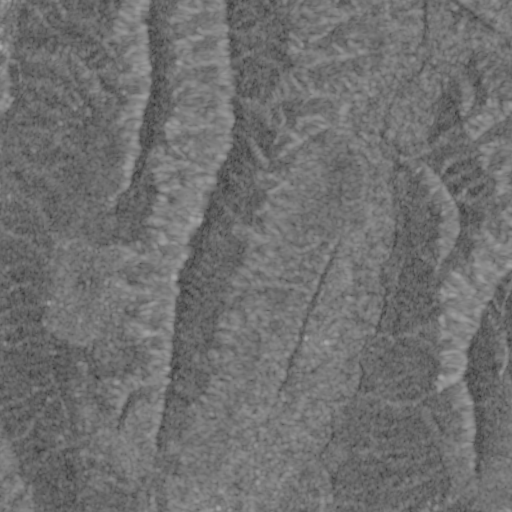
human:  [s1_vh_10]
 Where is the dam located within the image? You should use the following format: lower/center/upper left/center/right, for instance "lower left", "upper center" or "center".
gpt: The dam is located in the center right of the image.
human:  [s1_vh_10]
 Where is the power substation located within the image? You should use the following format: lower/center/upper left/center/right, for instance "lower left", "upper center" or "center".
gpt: The power substation is located in the upper right of the image.
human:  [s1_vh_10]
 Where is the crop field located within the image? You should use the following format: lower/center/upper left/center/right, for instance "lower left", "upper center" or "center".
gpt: There is no crop field in the image.

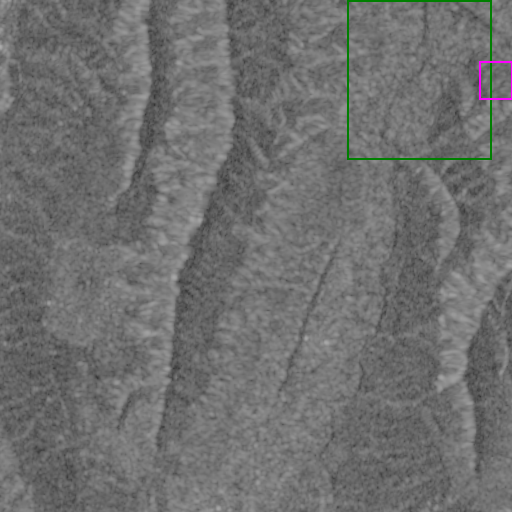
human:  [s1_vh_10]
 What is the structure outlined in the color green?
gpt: The structure outlined in green is a crop field.
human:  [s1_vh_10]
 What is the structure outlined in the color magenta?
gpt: The structure outlined in magenta is a park.
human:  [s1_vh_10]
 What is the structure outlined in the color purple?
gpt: There is no purple outline.